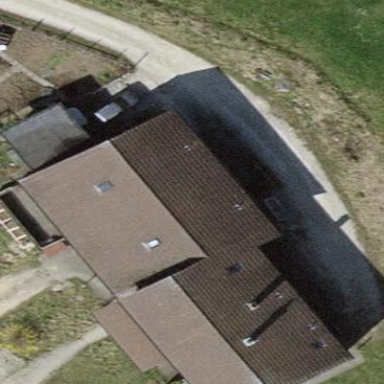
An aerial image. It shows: Building with gabled roof.